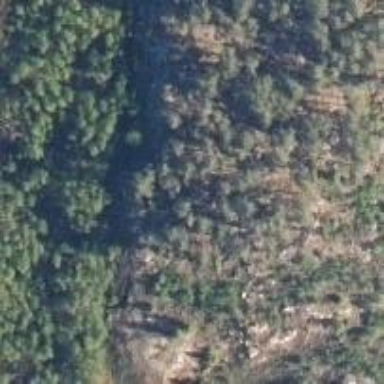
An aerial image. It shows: Natural cliff.